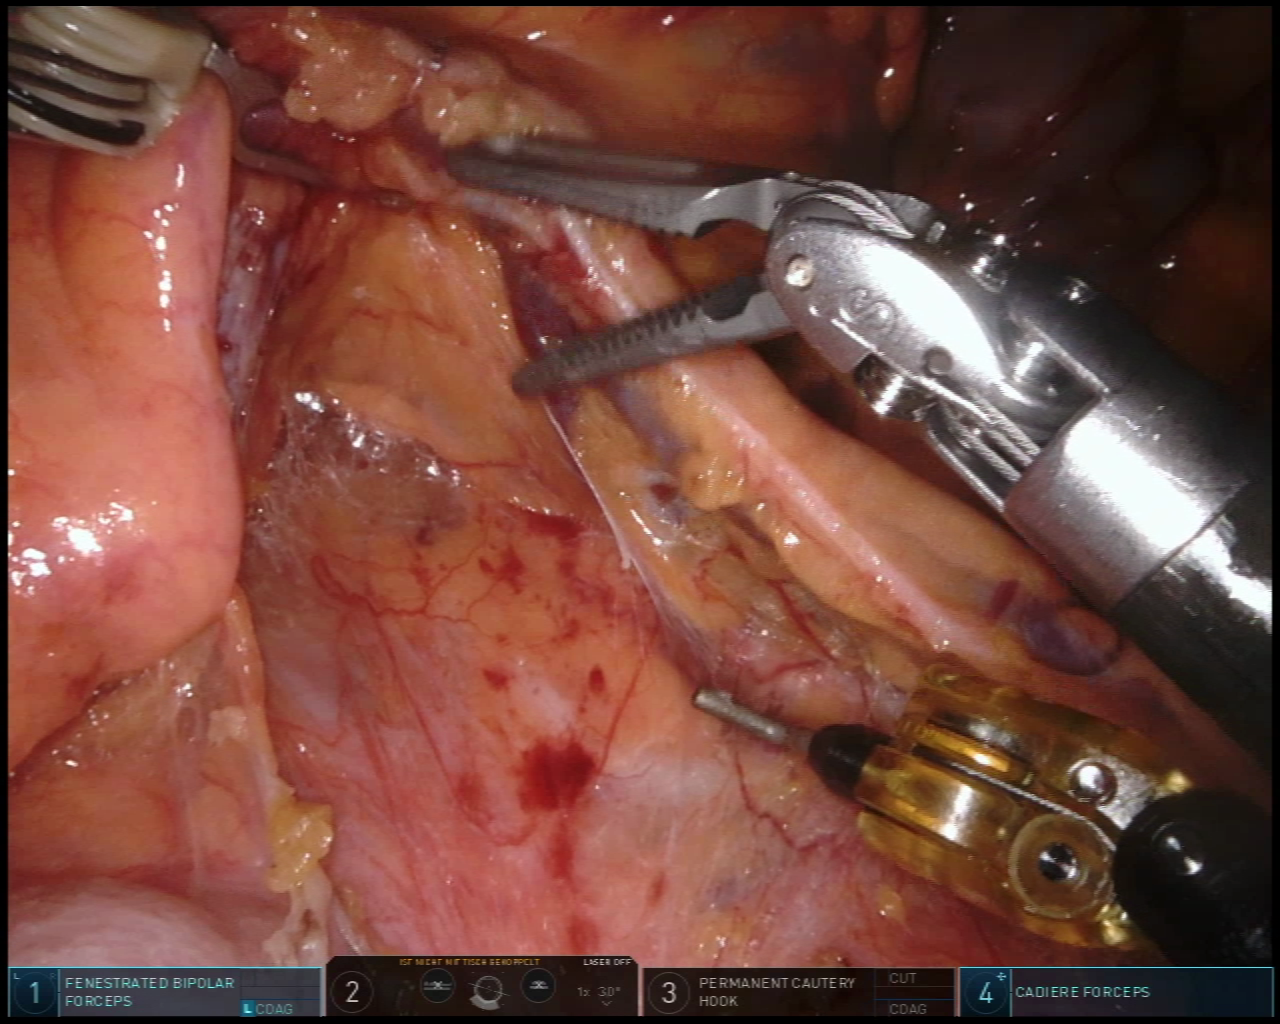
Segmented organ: intestinal_veins
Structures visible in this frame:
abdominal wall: no
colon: yes
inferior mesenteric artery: no
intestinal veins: yes
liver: no
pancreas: no
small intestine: yes
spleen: no
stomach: no
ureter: no
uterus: no
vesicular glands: no